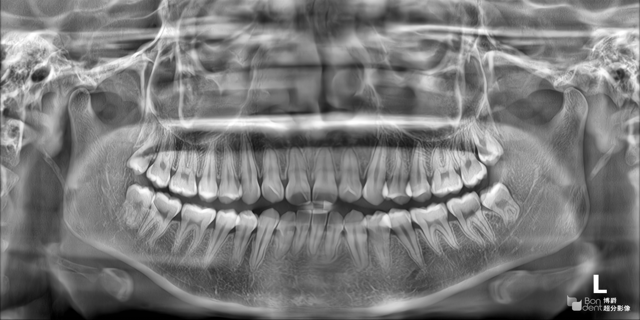
adult